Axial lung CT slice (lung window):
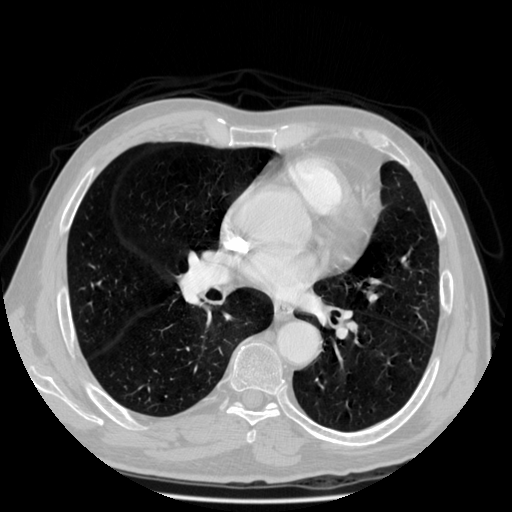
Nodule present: no